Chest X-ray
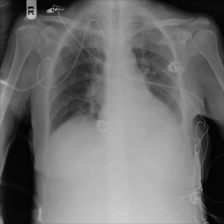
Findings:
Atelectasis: negative
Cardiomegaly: negative
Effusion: negative
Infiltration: negative
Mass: negative
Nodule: negative
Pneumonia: negative
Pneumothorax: negative
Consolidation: negative
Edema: negative
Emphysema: negative
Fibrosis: negative
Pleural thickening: negative
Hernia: negative